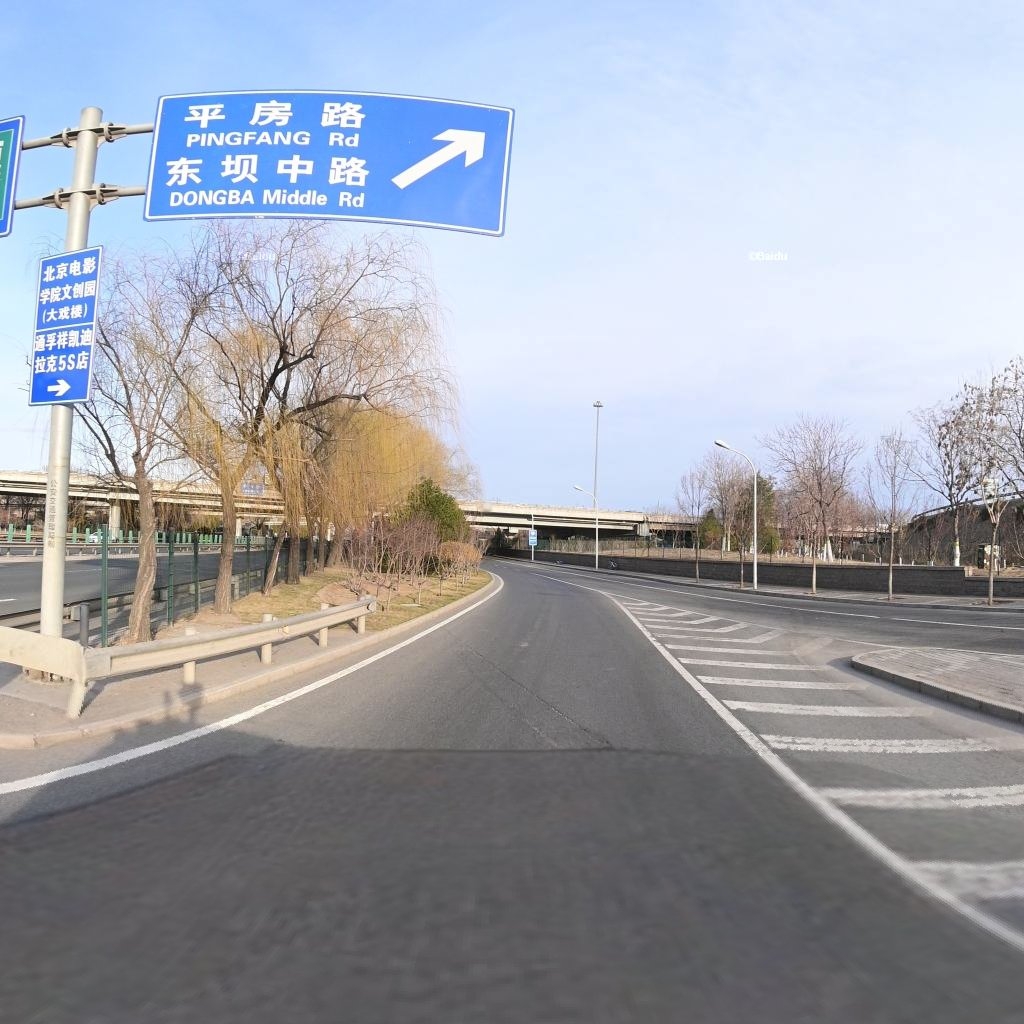
Region: Chaoyang
Road damage annotations: longitudinal crack